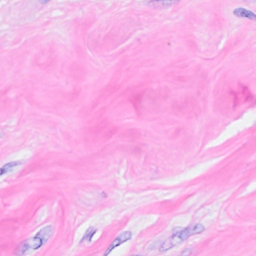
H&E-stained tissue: Breast